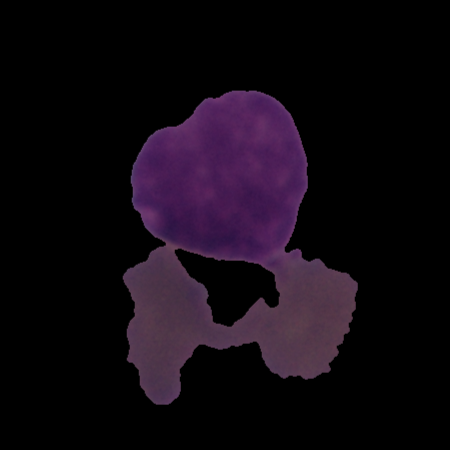
Label: cancer